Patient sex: M
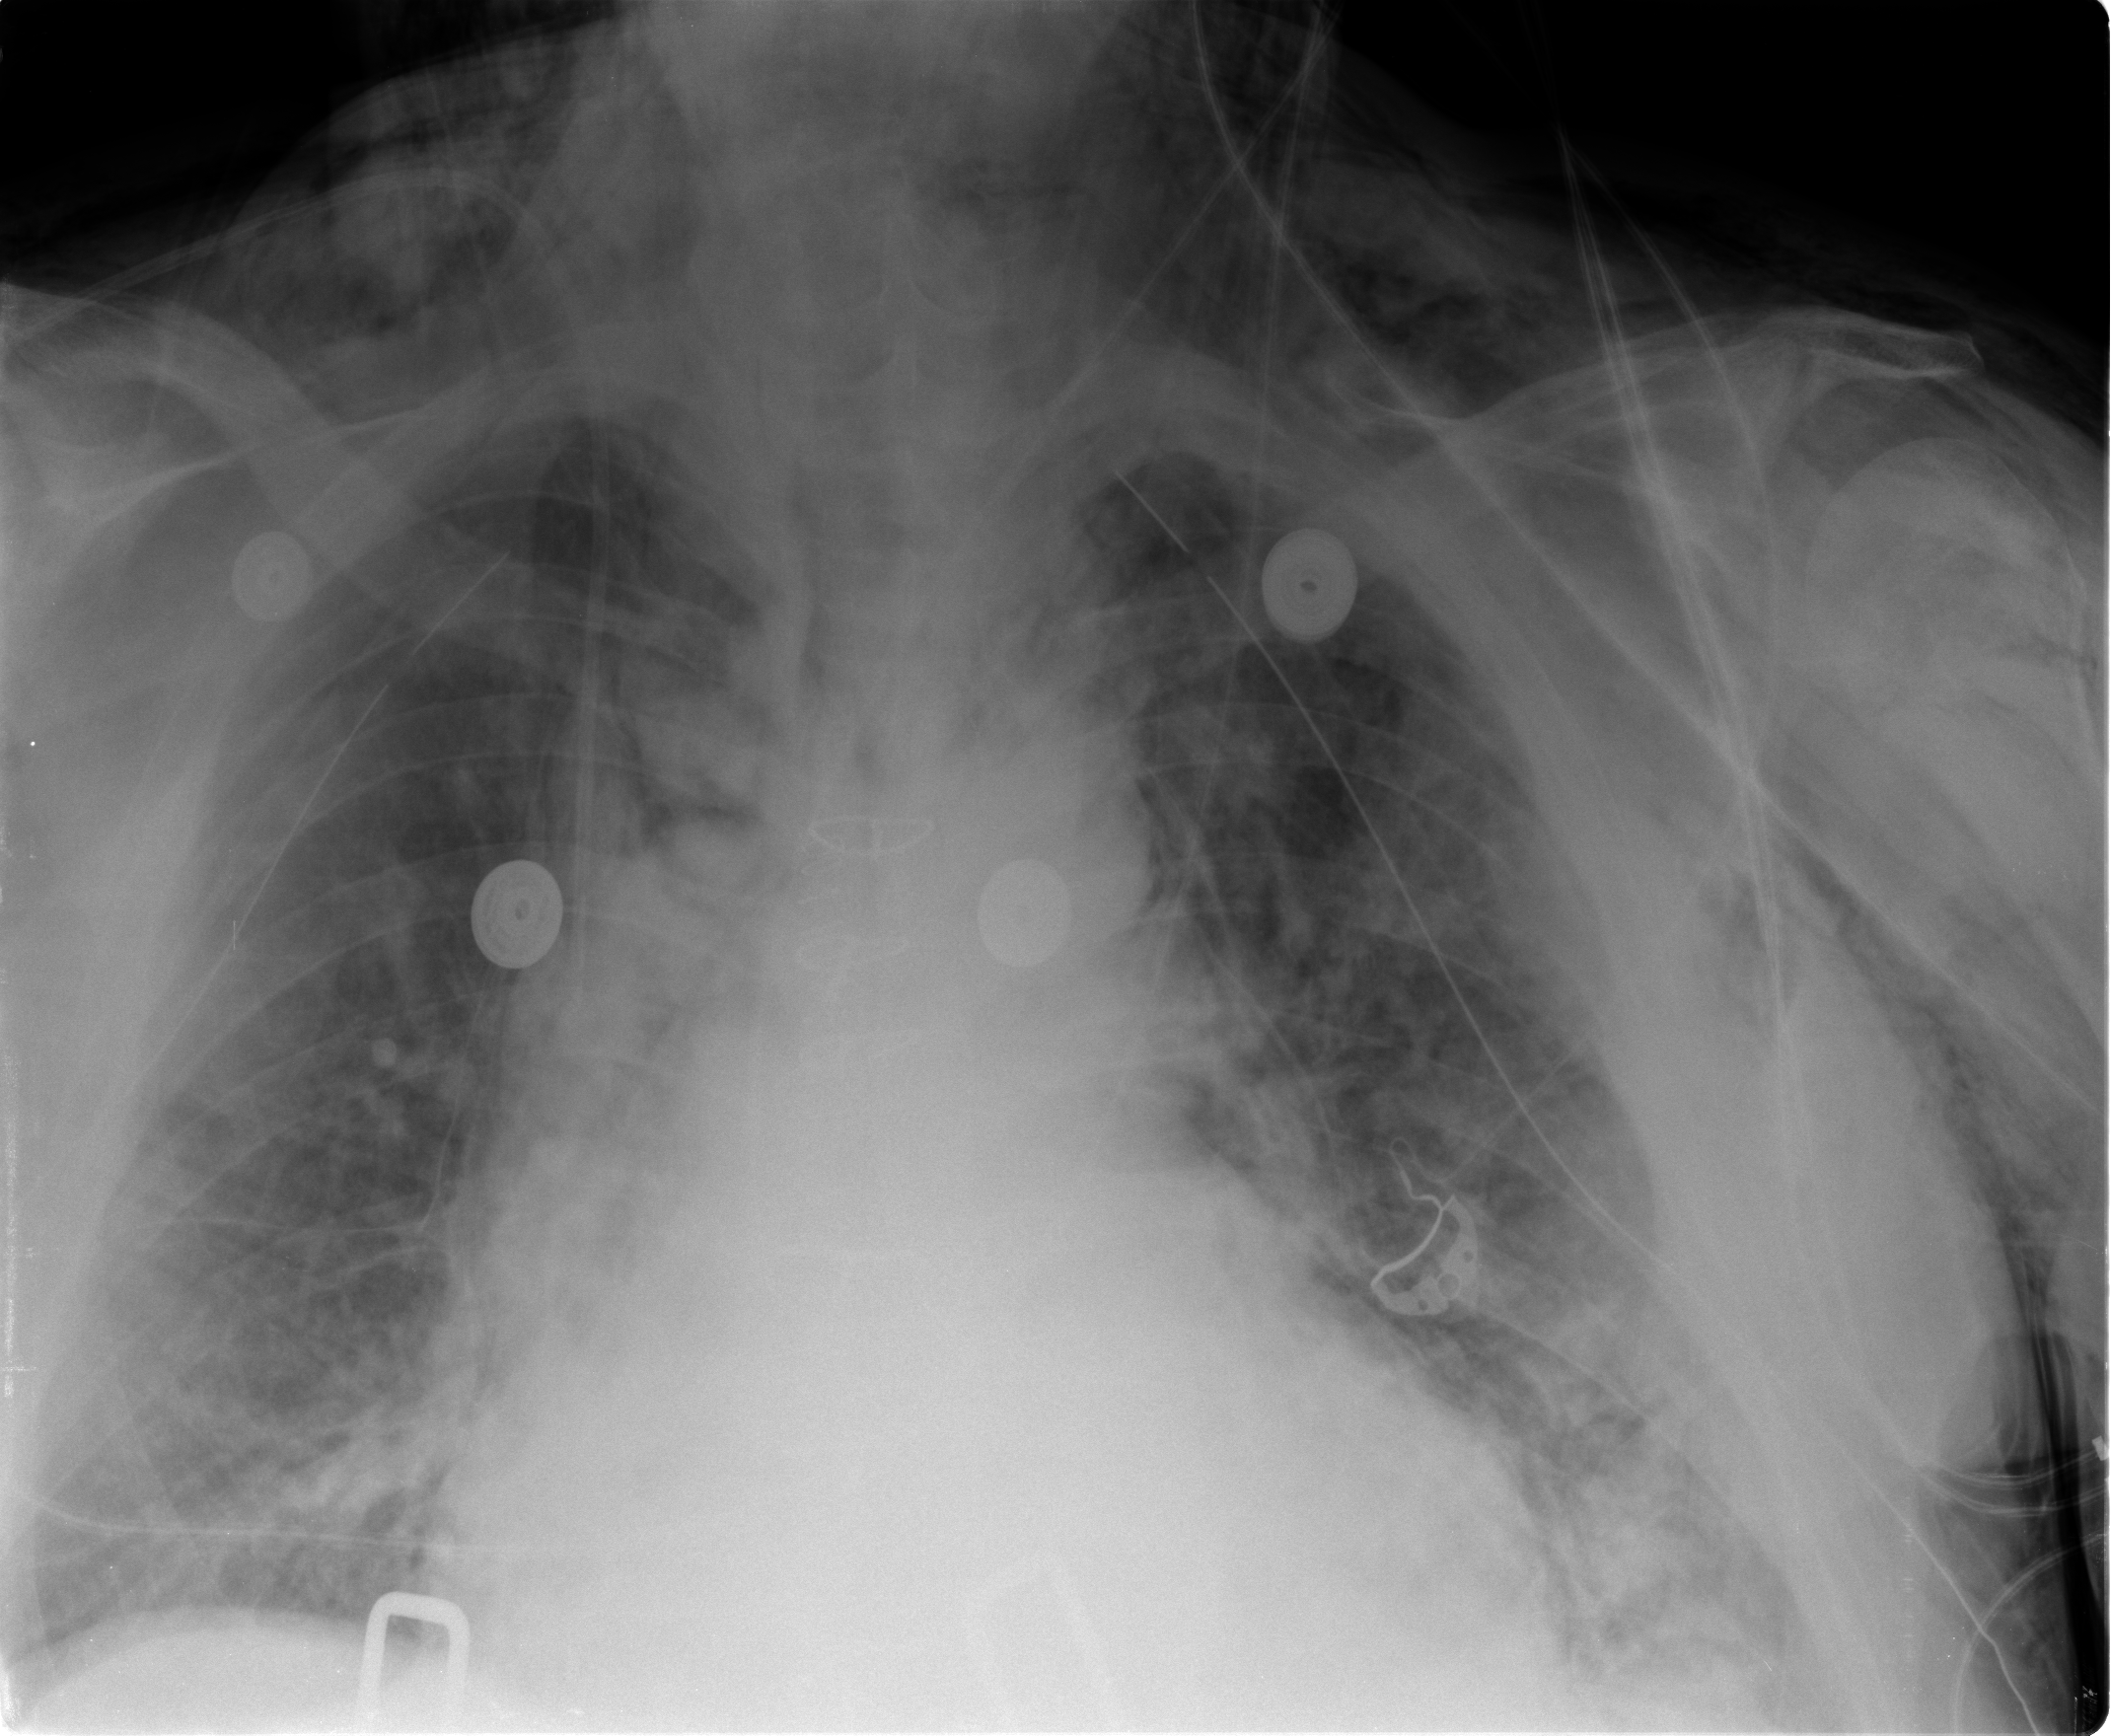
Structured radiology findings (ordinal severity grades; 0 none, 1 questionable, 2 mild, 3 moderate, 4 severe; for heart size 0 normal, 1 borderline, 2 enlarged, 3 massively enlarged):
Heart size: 2
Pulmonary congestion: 2
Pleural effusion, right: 1
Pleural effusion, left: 1
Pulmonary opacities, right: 2
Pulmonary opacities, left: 2
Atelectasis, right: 2
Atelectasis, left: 2